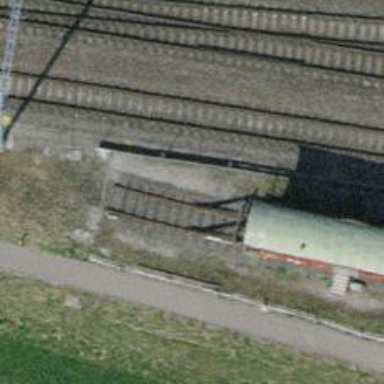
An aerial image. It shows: Railway buffer stop.